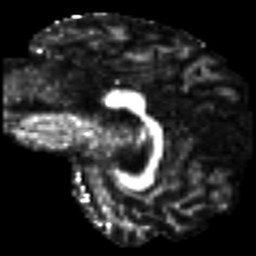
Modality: FA
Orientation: sagittal
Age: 39
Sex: male
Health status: healthy
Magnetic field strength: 3 T
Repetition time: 9 s
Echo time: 0.093 s